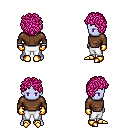
a pixel art fantasy rpg character, male body template, dark elf, purple skin, brown long-sleeve shirt, white pants, pink curly afro hairstyle, gold gloves, gold boots, four views (front, back, left, right), 2x2 character sprite sheet, small pixel art, hard edges, no anti-aliasing